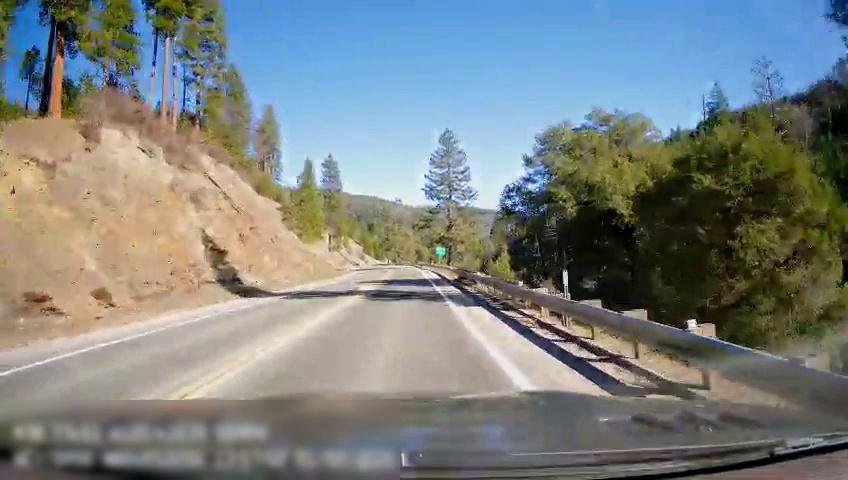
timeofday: Day
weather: Sunny
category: Drivable Space
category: Drivable Space
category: Lanes | Opposite Lane
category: Lanes | Current Lane
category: Lanes | Opposite Lane
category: Lanes | Current Lane
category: Traffic | Signs